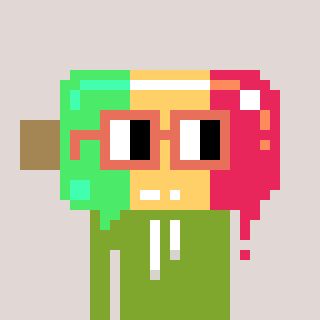
a pixel art character with square orange glasses, a icepop-shaped head and a slimegreen-colored body on a warm background